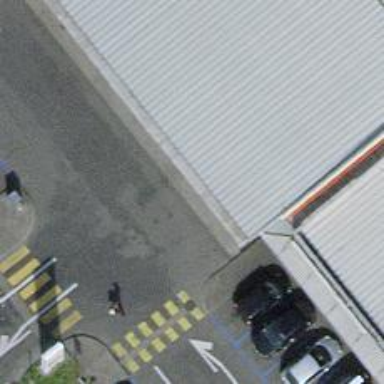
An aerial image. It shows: Asphalt driveway with building passage tunnel.